Question: I have a strange bug with Internet Explorer 9+ for example an hideable label with a box-shadow :
'''
label {
box-shadow: 1px 1px 10px rgba(0, 0, 0, 0.5);
}
'''
'''
$('label').click(function() {
$(this).hide();
});
'''
More complete example on jsFidle <URL>
Here is the result (2) for those without Internet Explorer :

So the problem is : If you click the notification to hide it, the shadow remains here on Internet Explorer 9 and 10.
Any clue ?
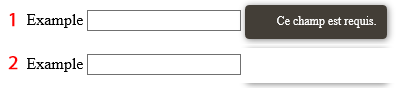
Answer: As <URL> said in the comment the problem is how IE handles 'box-shadow' on elements which are 'display:inline'.
The solution is to set the element to 'inline-block' but be aware that will change the positioning of the element.